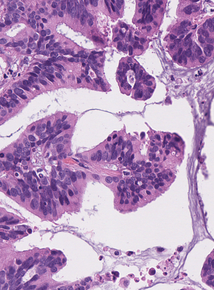
Tumor epithelial tissue: yes
Tumor-associated stroma tissue: no
Normal tissue: no